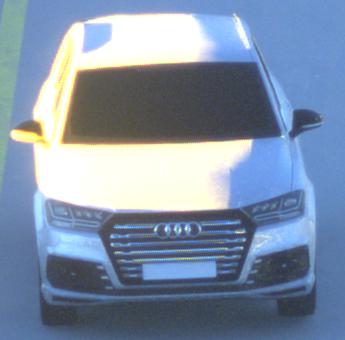
Make: Audi
Model: SQ7
Detailed model: -
Model produced from: 2016
Model produced until: 2018
Doors: 5
Color: white
Road condition: dry road
Daytime: sunrise or sunset
Contrast: high contrast